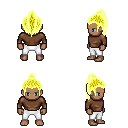
a pixel art fantasy rpg character, male body template, human, dark skin, brown long-sleeve shirt, white pants, gold long topknot hairstyle, four views (front, back, left, right), 2x2 character sprite sheet, small pixel art, hard edges, no anti-aliasing